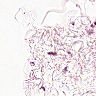
Metastatic tissue present: no